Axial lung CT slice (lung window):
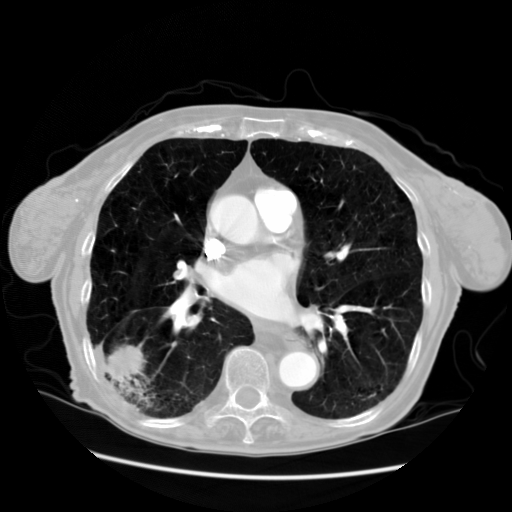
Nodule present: no